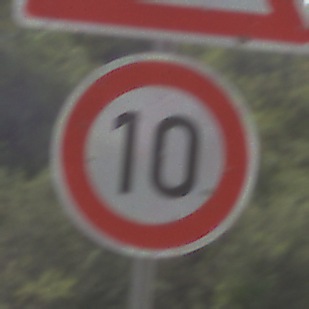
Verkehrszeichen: Geschwindigkeit10
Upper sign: ViehtriebRechts
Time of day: Midday
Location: Outdoor (Nature)
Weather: PartlyCloudy
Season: NotSpecified
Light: Natural